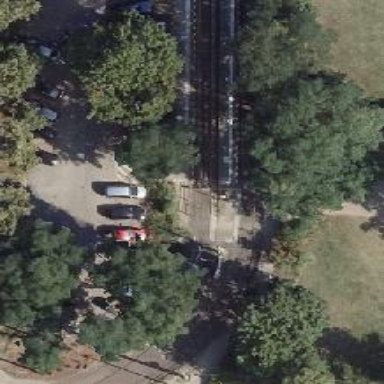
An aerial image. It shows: Tram crossing on the railway.